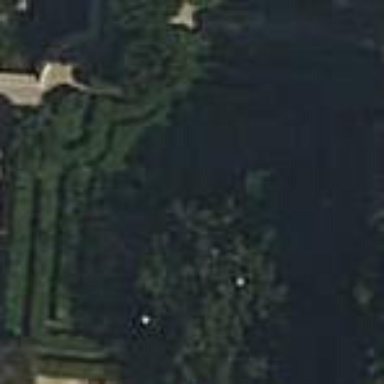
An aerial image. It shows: Garden surrounded by hedge.